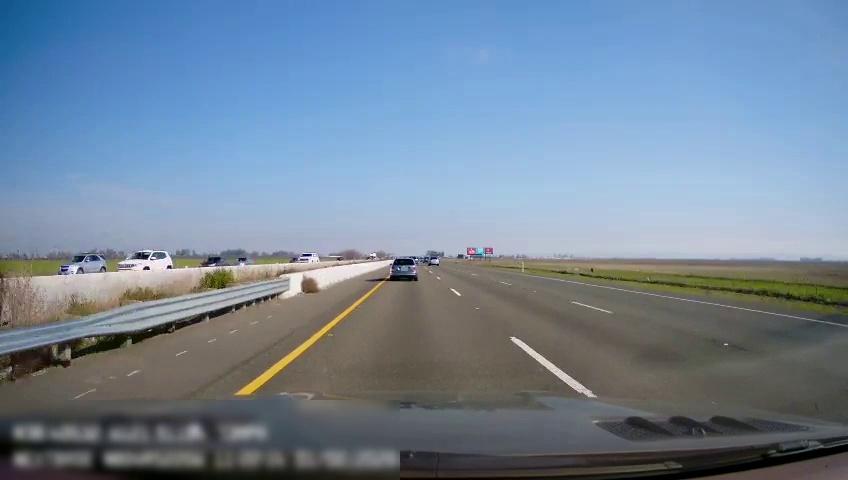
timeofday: Day
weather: Sunny
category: Drivable Space
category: Vehicles | Car
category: Vehicles | Car
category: Vehicles | SUV
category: Vehicles | Car
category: Vehicles | SUV
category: Vehicles | Car
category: Vehicles | Car
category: Lanes | Current Lane
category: Lanes | Alternate Lane
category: Lanes | Current Lane
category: Lanes | Alternate Lane
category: Lanes | Alternate Lane